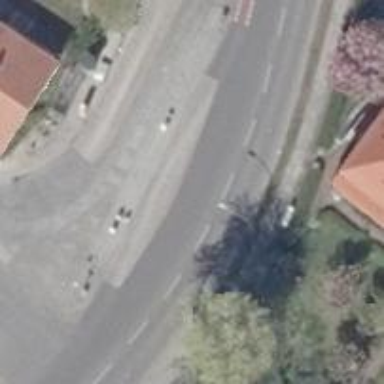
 featuring cycle track on the left side."